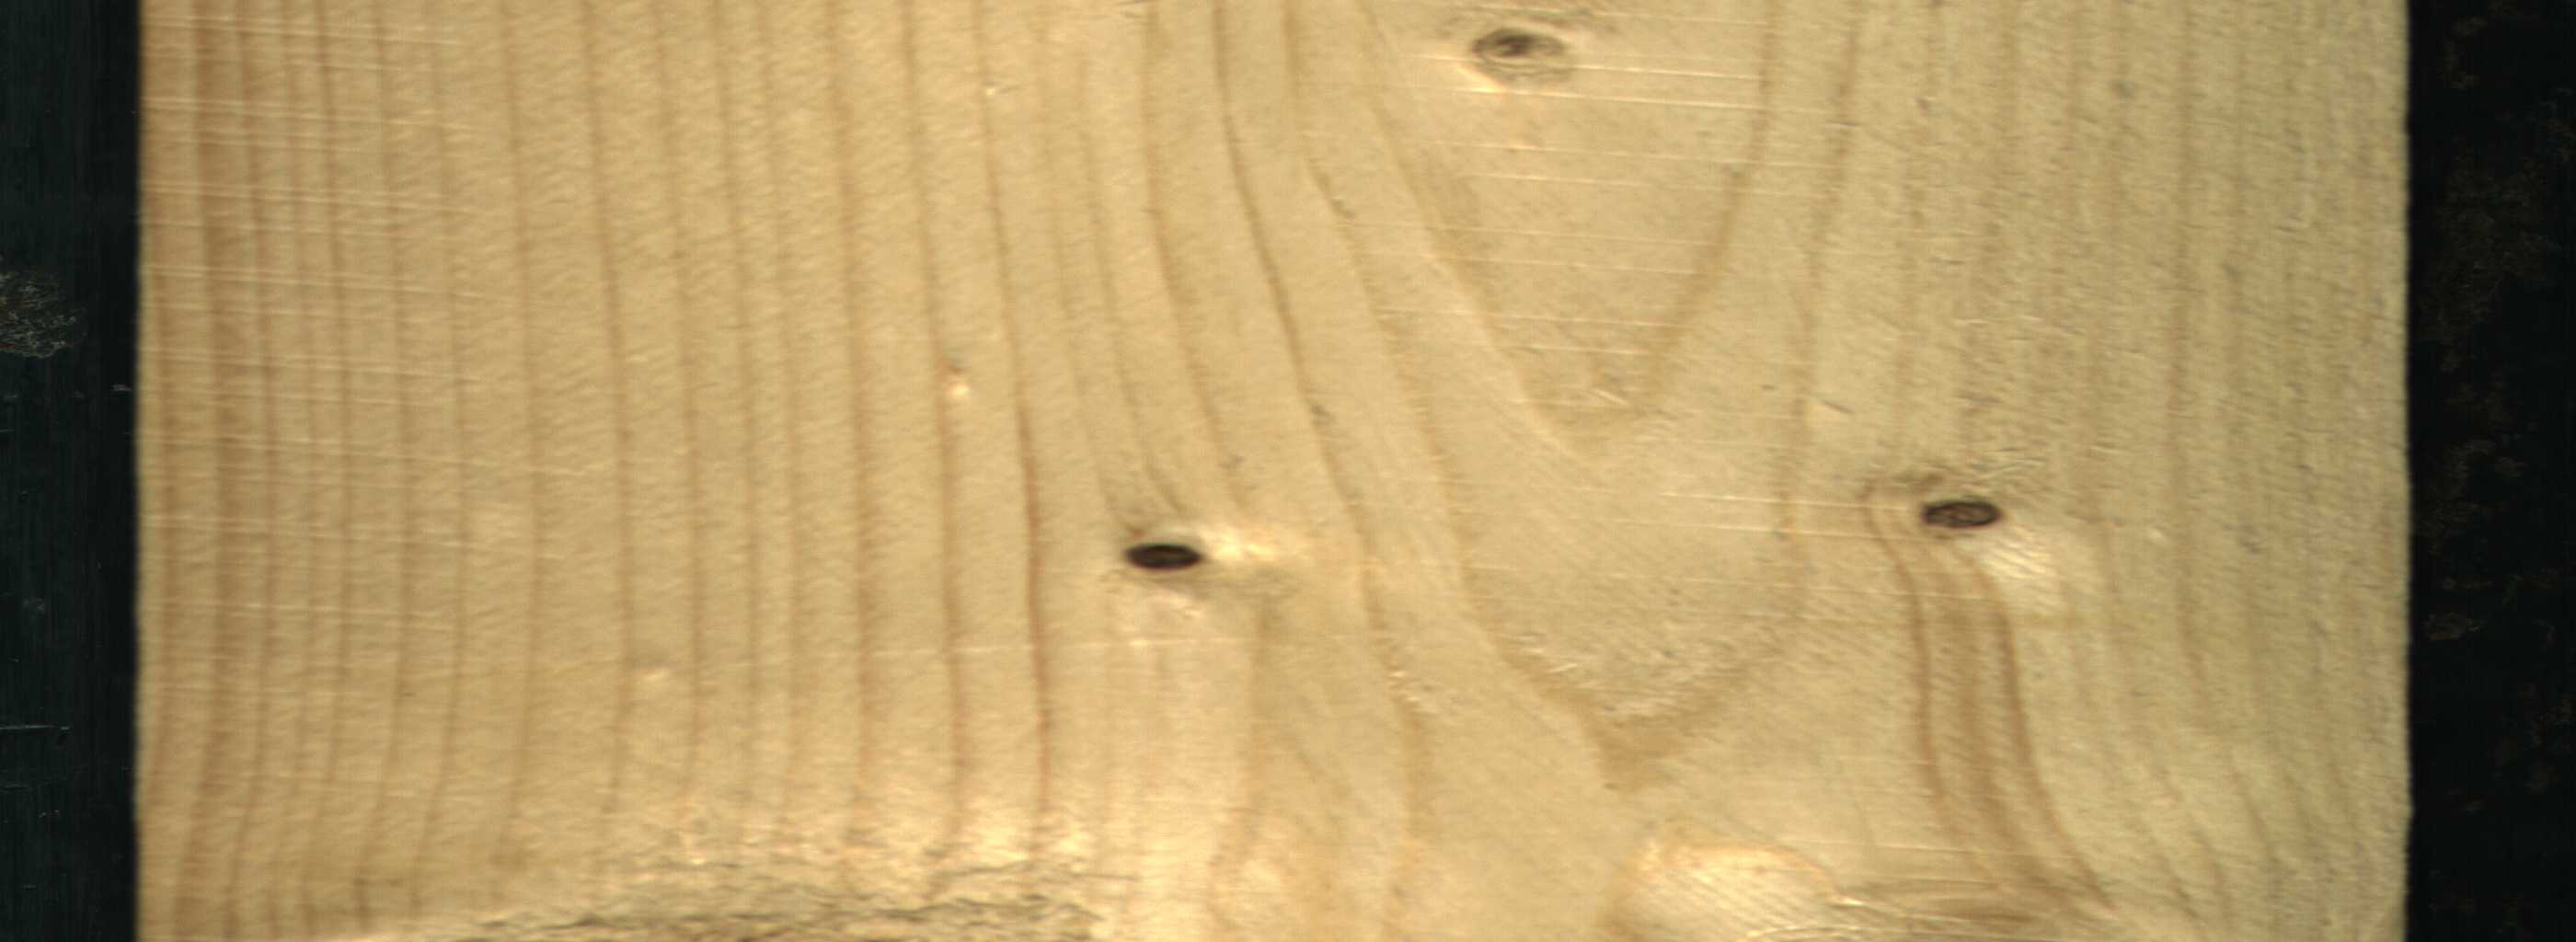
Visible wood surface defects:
Dead_Knot
Dead_Knot
Live_Knot